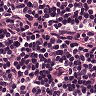
Metastatic tissue present: no